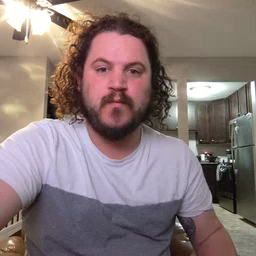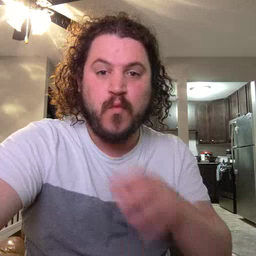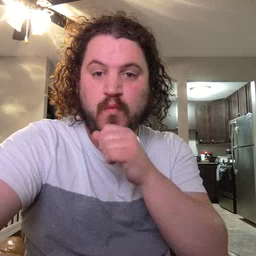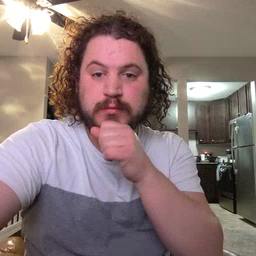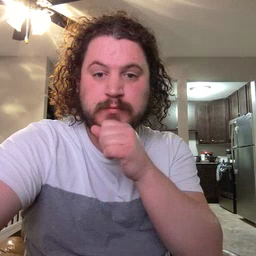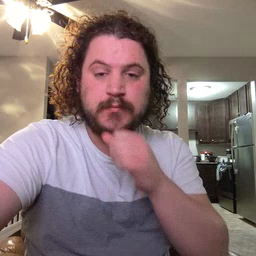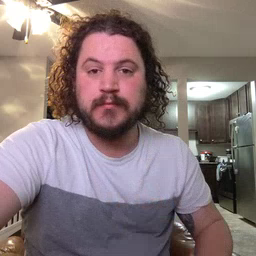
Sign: orange